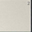
Piece: xx